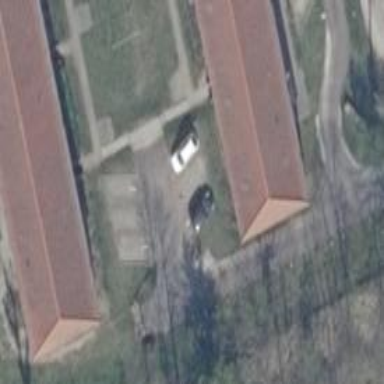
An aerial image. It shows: Parking area.